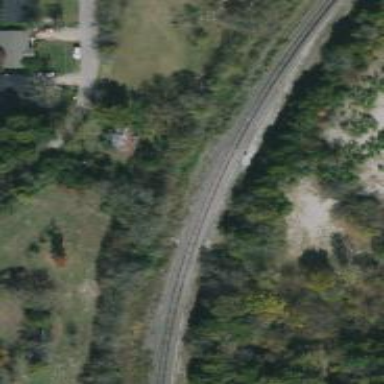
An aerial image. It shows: Railway track.